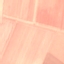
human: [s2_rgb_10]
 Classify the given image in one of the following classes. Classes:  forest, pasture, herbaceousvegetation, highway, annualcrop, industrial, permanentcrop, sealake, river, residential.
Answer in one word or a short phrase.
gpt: AnnualCrop